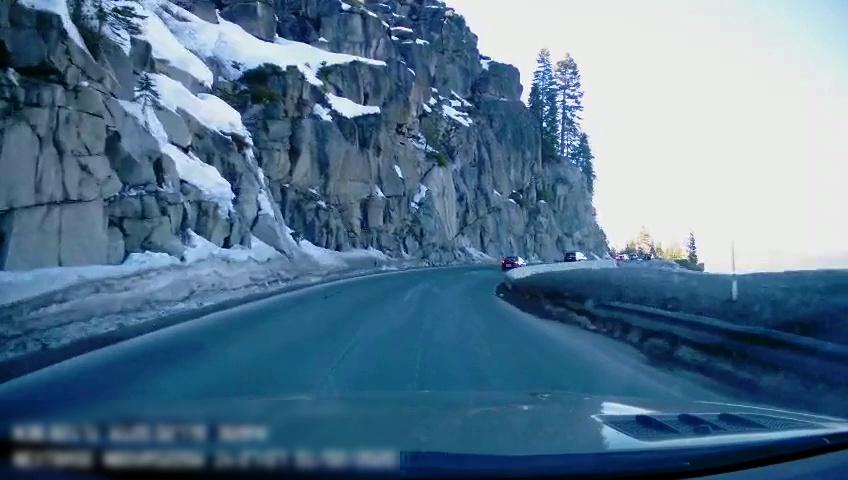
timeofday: Day
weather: Sunny
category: Drivable Space
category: Vehicles | SUV
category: Vehicles | Car
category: Lanes | Opposite Lane